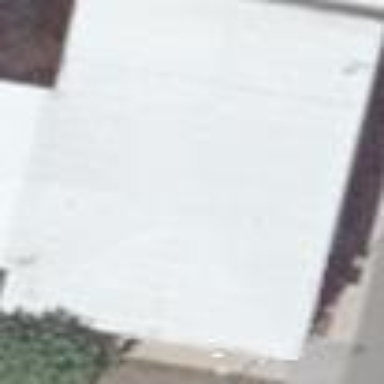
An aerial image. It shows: White office building with flat roof made of tar paper. The building is divided into parts.